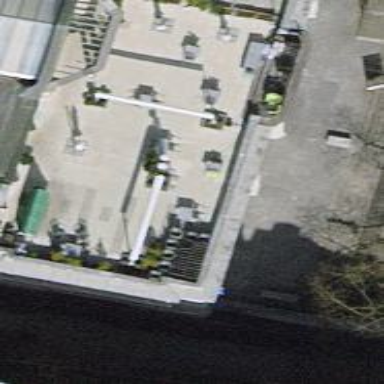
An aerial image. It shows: Restaurant.